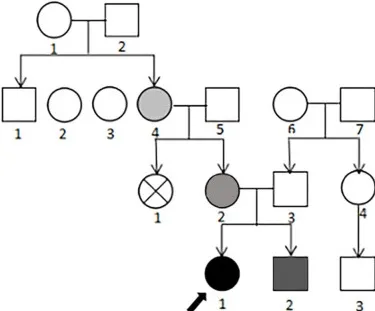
Genealogy of 4 generations of patients with SCA8. The severity of the patient's symptoms is indicated by light and dark colors, and the order is II4, III2, IV2, and IV1.
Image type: electrography (ekg)